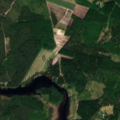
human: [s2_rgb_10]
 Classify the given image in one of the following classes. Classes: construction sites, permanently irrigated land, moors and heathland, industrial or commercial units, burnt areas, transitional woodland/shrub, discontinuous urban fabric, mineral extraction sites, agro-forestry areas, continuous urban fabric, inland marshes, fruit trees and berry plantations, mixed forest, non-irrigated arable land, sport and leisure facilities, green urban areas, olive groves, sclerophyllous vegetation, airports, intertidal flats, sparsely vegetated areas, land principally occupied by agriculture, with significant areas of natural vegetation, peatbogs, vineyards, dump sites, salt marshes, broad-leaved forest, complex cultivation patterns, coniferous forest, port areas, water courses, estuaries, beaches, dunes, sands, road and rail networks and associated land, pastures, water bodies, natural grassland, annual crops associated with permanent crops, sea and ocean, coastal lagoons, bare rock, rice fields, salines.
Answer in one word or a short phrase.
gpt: land principally occupied by agriculture, with significant areas of natural vegetation, coniferous forest, mixed forest, transitional woodland/shrub